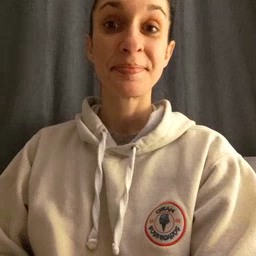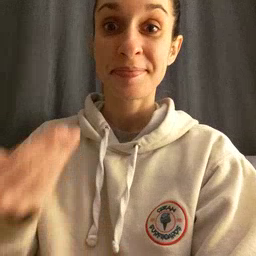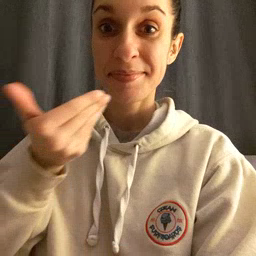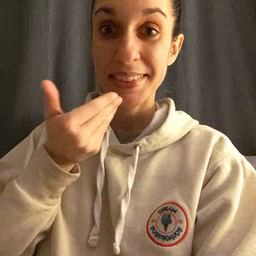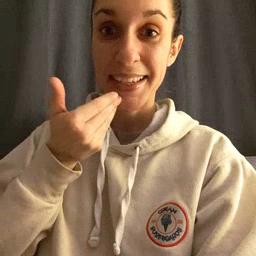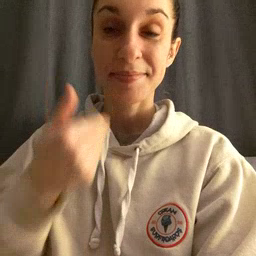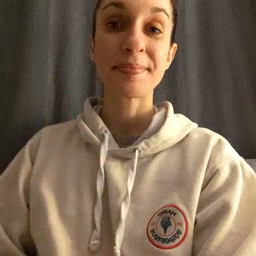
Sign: pizza